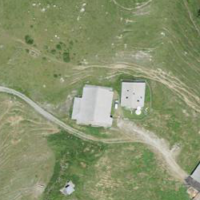
EUNIS habitat code: 26
Species observed at this site:
Aglais urticae
Callophrys rubi